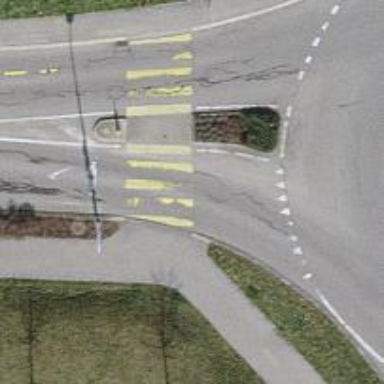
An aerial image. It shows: Zebra crossing with pedestrian island.